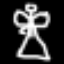
Label: angel